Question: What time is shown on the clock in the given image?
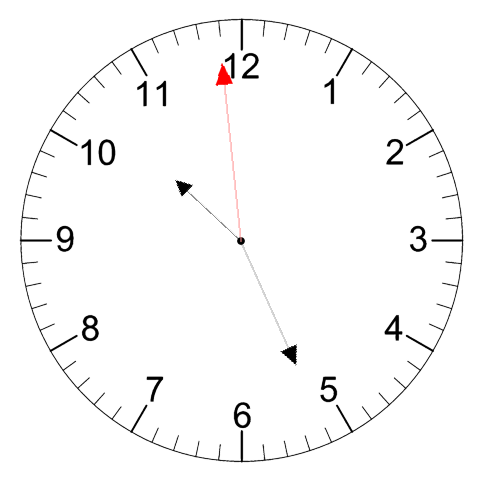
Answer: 10:25:59